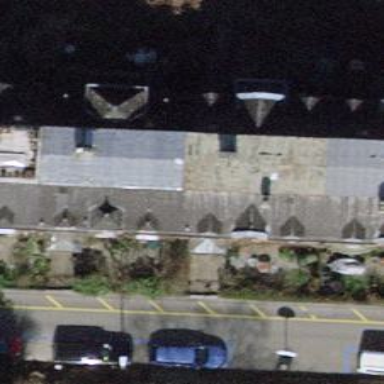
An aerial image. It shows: House with tile roof.